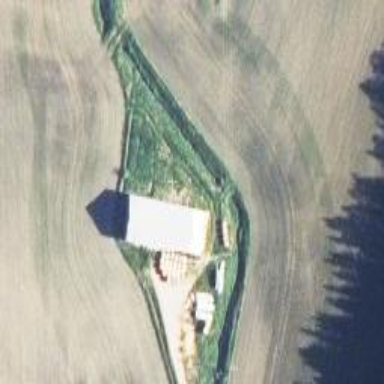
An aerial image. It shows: Farmyard area.